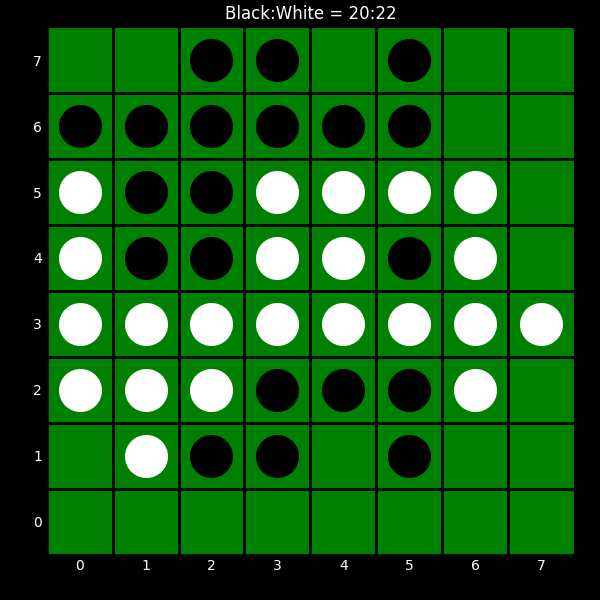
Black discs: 20
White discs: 22